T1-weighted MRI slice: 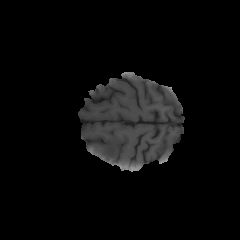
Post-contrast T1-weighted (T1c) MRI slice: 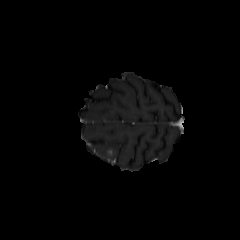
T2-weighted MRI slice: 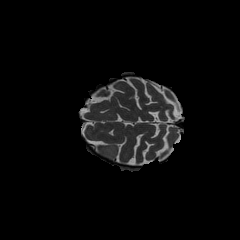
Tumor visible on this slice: yes